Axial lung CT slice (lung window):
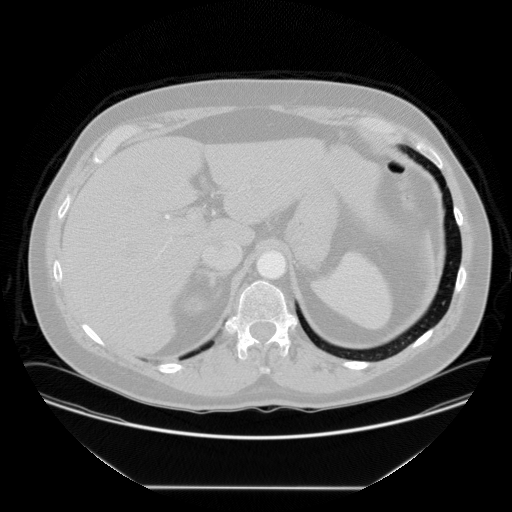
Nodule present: no